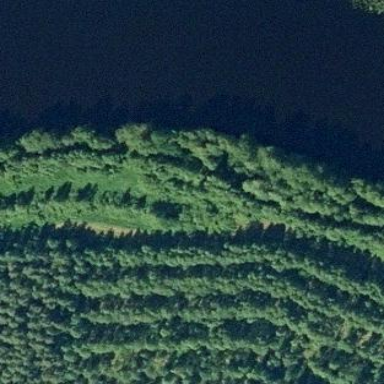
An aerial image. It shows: Forest area.